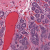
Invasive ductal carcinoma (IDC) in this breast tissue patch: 0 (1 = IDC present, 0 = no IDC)